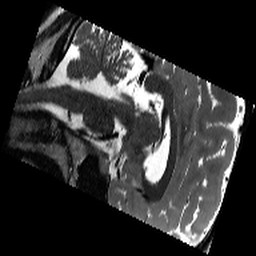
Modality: T2w
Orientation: sagittal